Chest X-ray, AP view. Patient: 18 years old, sex F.
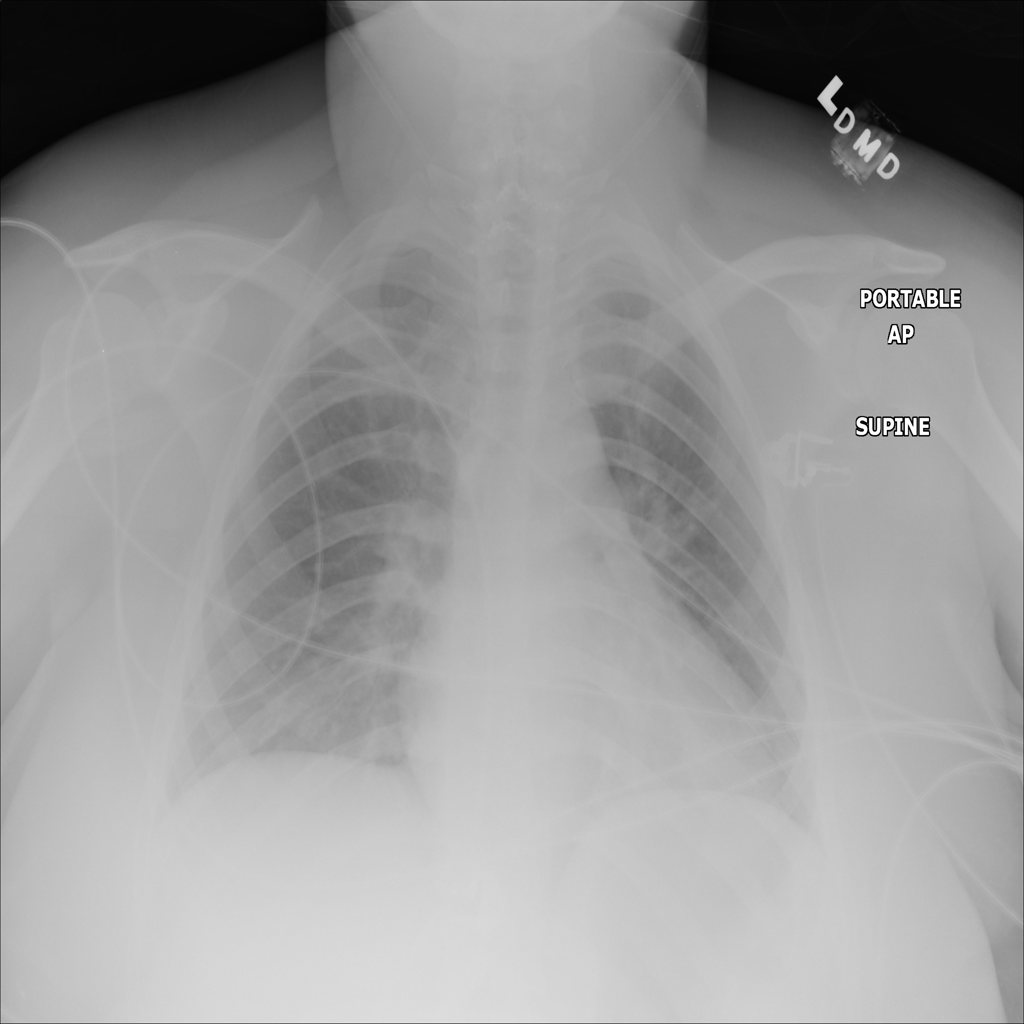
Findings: No Finding